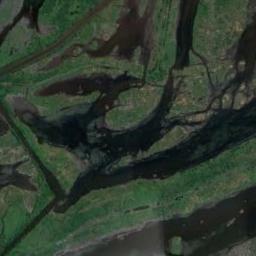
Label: wetland